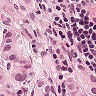
Metastatic tissue present: yes